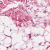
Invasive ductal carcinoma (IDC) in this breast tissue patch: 0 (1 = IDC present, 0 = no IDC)